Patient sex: M
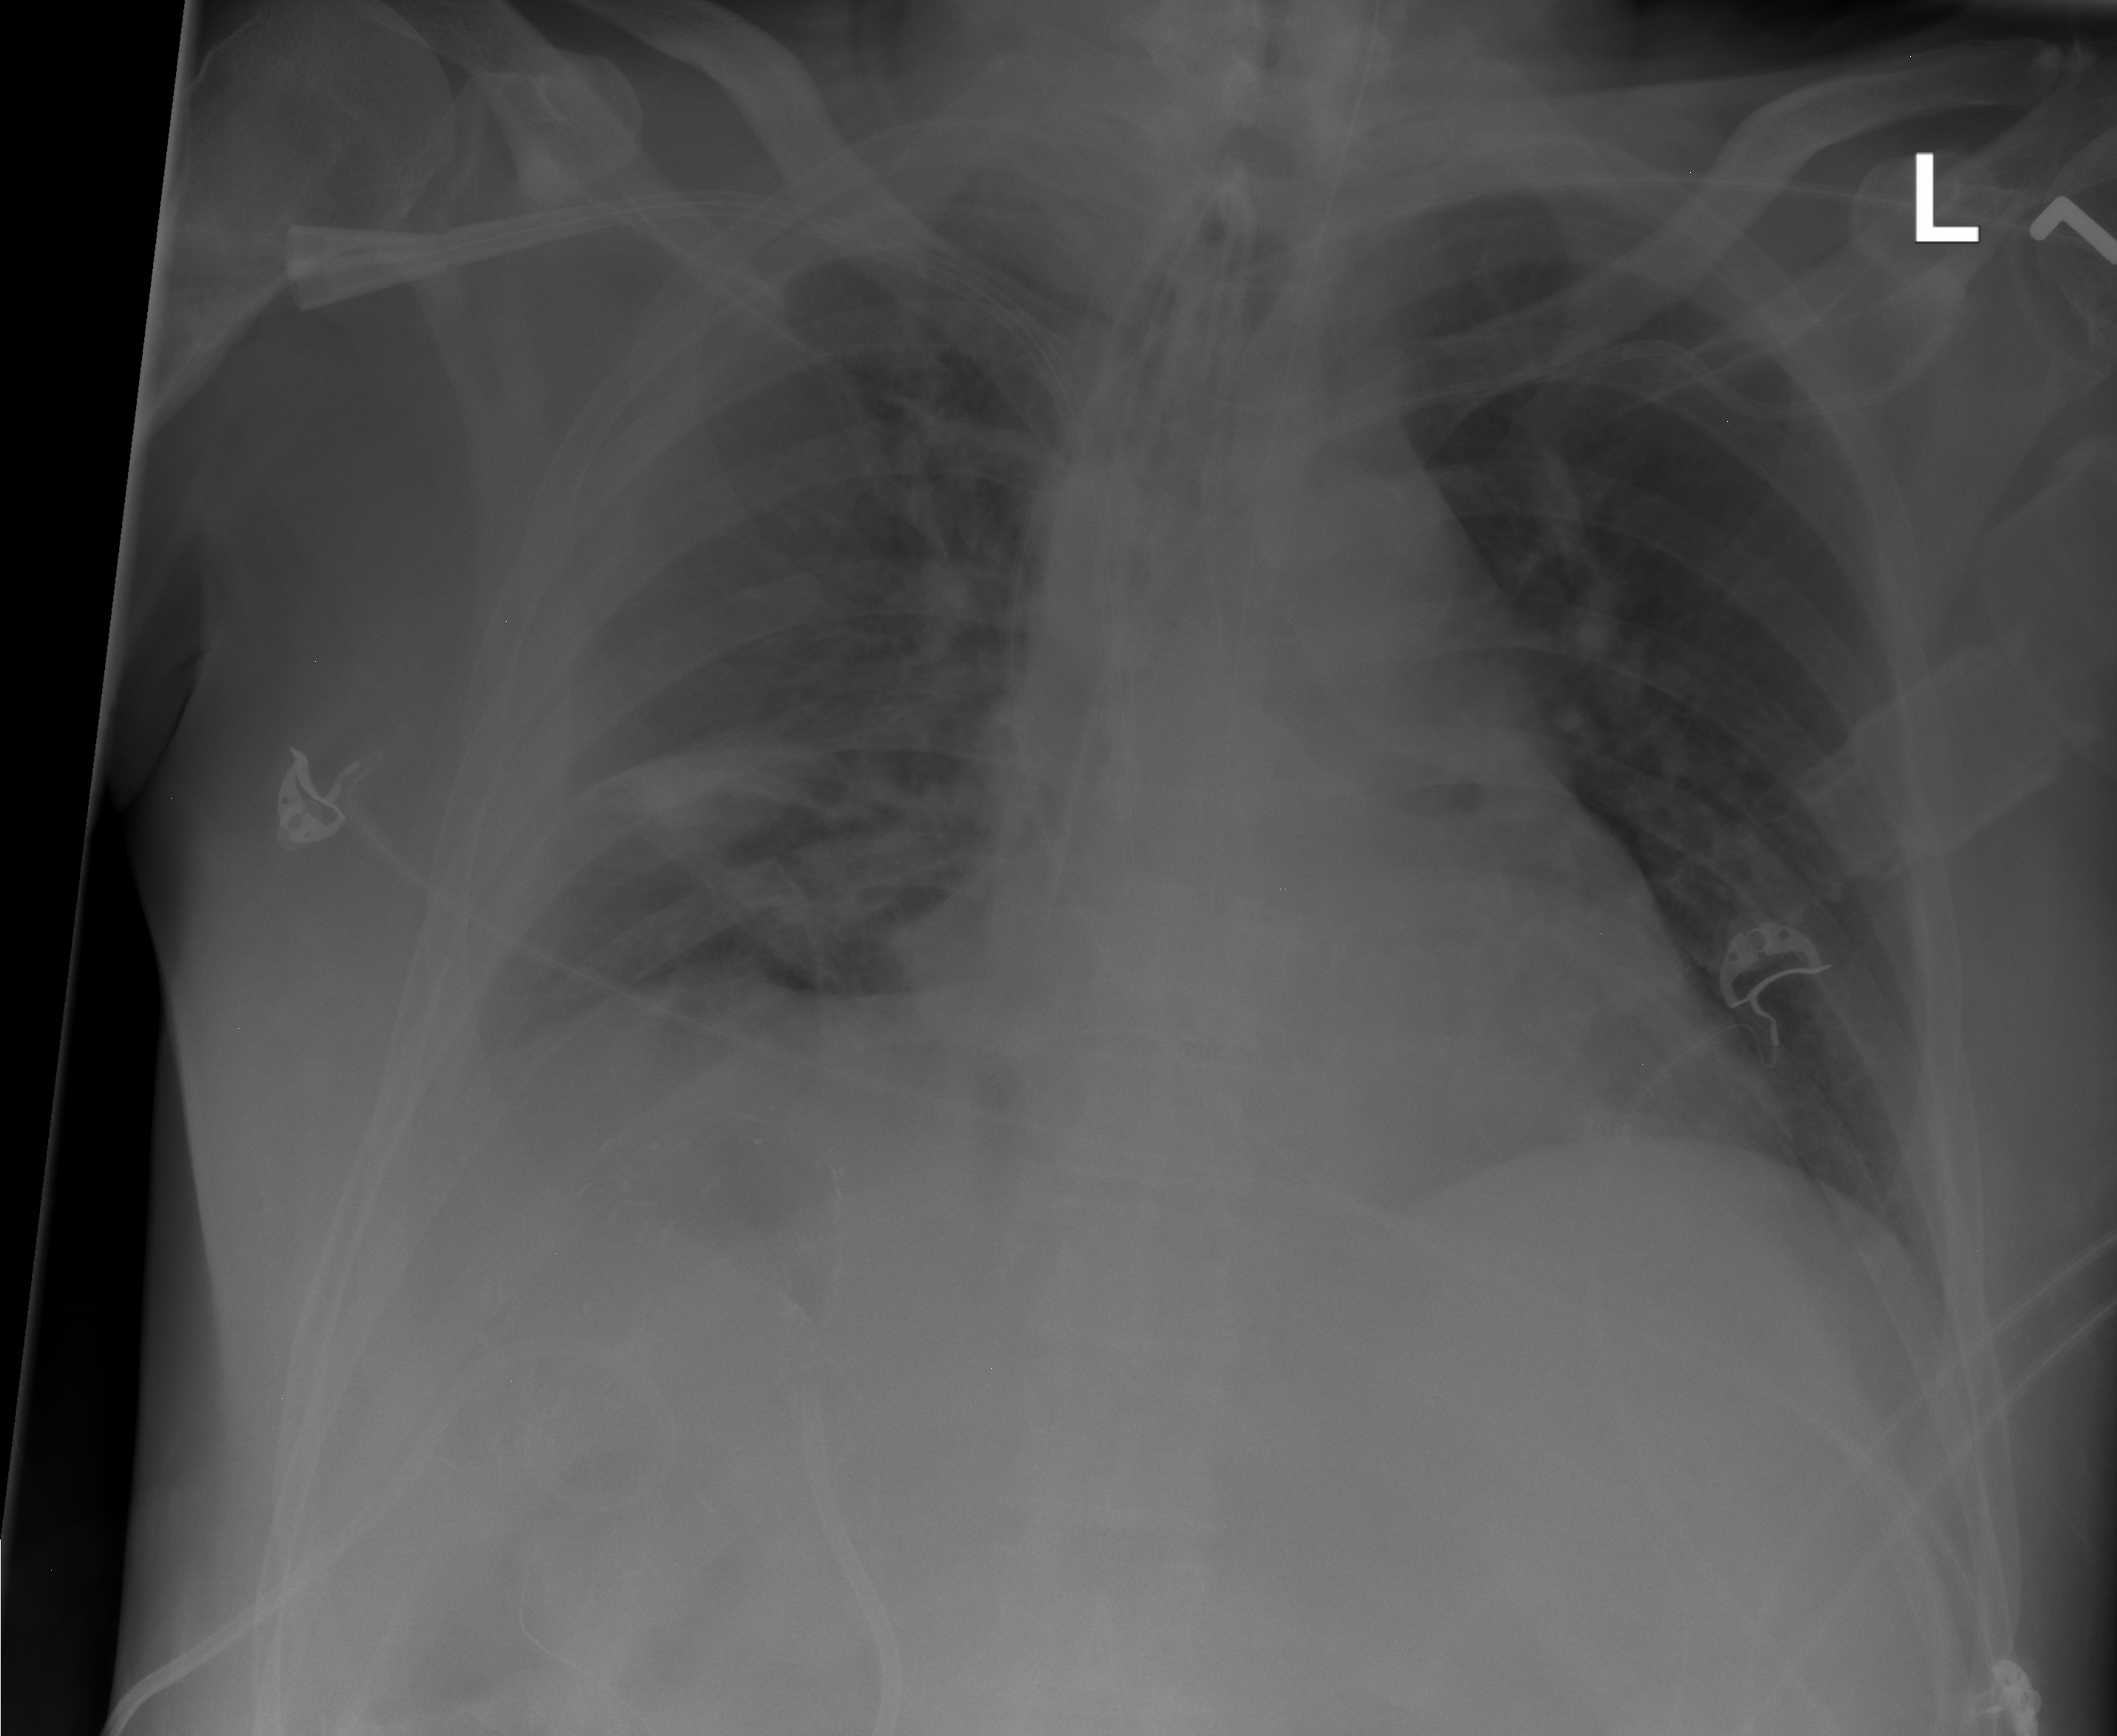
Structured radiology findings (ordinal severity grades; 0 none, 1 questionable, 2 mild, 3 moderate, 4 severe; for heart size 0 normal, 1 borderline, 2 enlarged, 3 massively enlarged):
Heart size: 2
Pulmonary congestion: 2
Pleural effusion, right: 2
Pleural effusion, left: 0
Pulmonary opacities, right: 0
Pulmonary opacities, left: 0
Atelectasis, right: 2
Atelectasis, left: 0